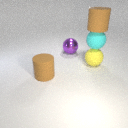
large brown rubber cylinder to the left of large purple metal sphere